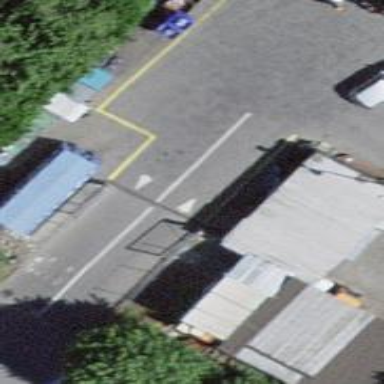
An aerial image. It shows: Recycling center that accepts green waste and scrap metal.